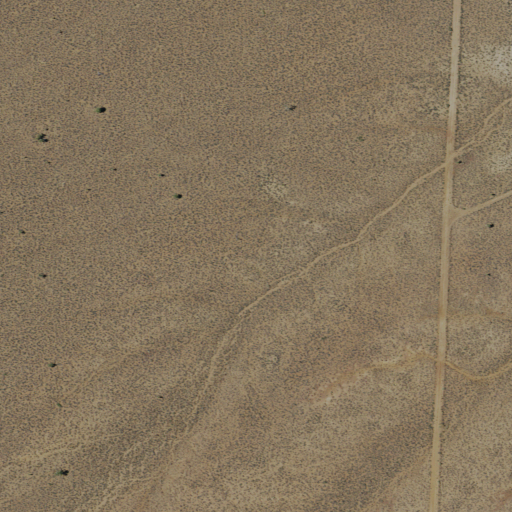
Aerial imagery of plain(s) in California named Coles Flat containing shrub and grassland